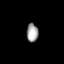
Tissue: lung
Cell type: Myeloid cells
Senescence score: 0.5446
Nuclear area (px): 211
Mean DAPI intensity: 159.692